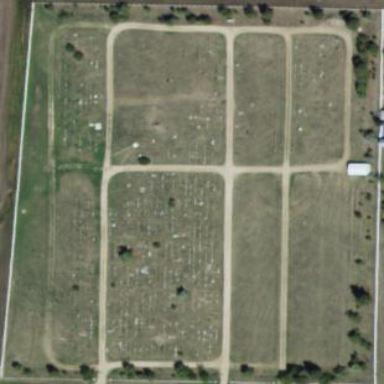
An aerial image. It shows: Grave yard.